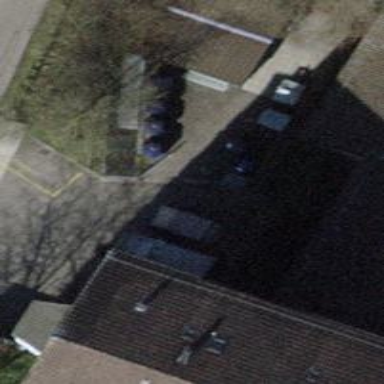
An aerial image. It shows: Recycling container at amenity designated for recycling.